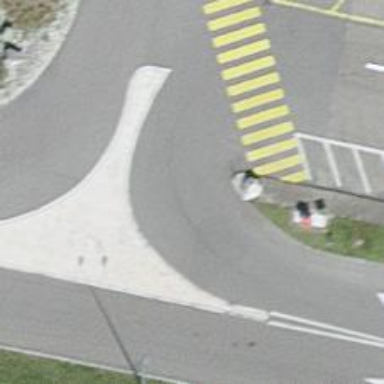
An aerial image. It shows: Asphalt service road.